Current action and preconditions to check: trajectory_clear

Your task: For each precondition in the list above, predict whether it will hold at this action.

Consider the current scene as observed from the mobile robot's camera, and analyze the predicted future states of all dynamic agents (e.g., people, animals, vehicles, or any moving entities) within the NEXT SECOND.

IMPORTANT: Only answer "very likely" if you are absolutely certain—based on strong, clear evidence—that a dynamic agent will violate the precondition in the predicted future state. Do NOT answer "very likely" for unlikely, ambiguous, or low-probability risks.

Ask yourself for each precondition: Is there a high probability, with clear and convincing evidence, that the predicted future states of any dynamic agent will interfere with the predicted future state of the currently executing action within the NEXT SECOND, causing that precondition to fail?

Assess the risk level based on these predictions. Use "likely" or "very likely" if motions create a clear risk of interference.

Use "neutral" or "improbable" if agents are nearby but their predicted paths are clearly diverging or non-conflicting.

Failure Risk Categories: "very improbable", "improbable", "neutral", "likely", "very likely"

Answer Format: Output ONLY the probability_of_failure value from these categories: "very improbable", "improbable", "neutral", "likely", "very likely"

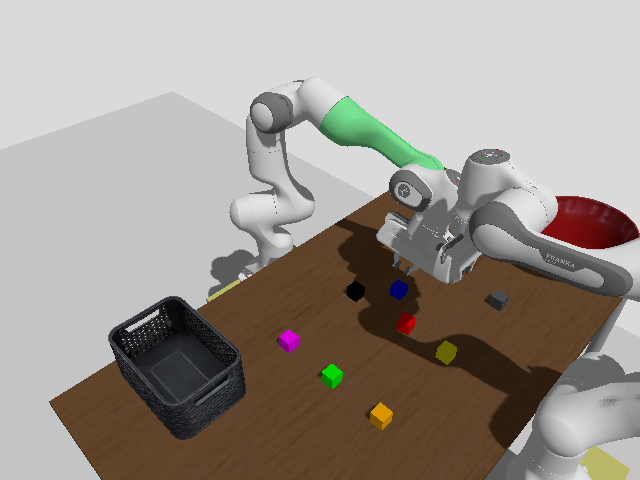

Answer: neutral